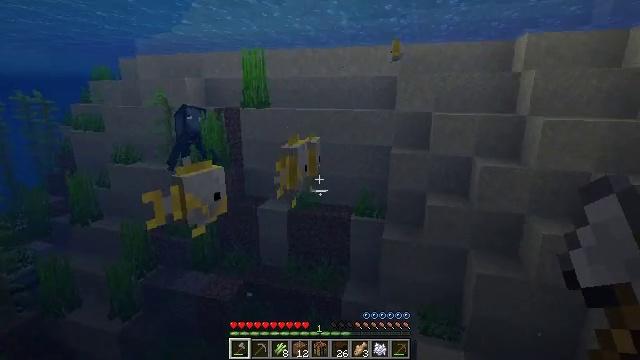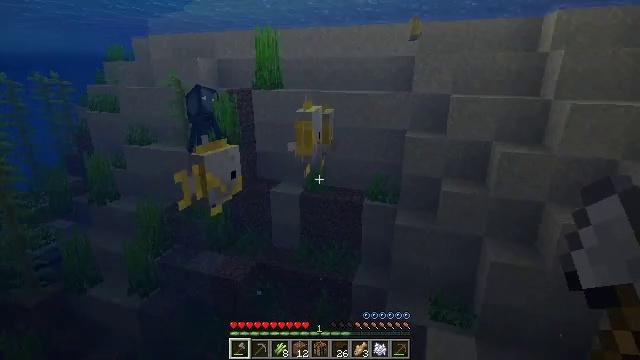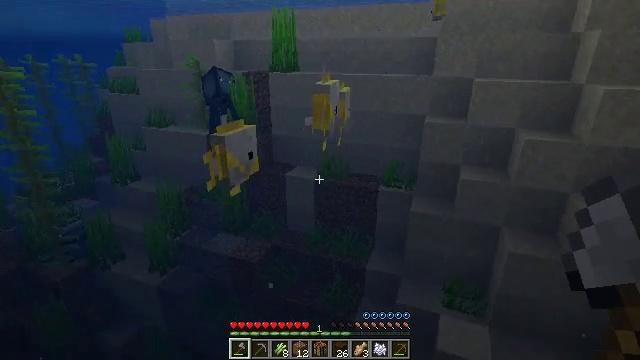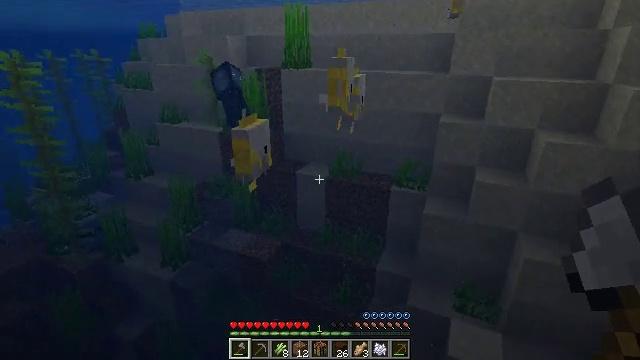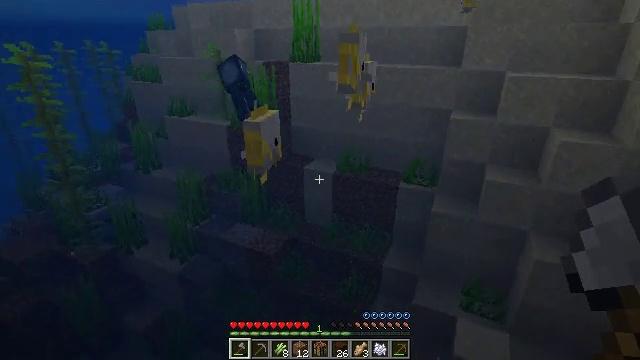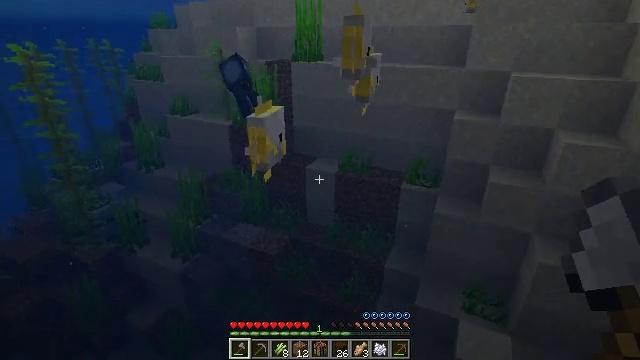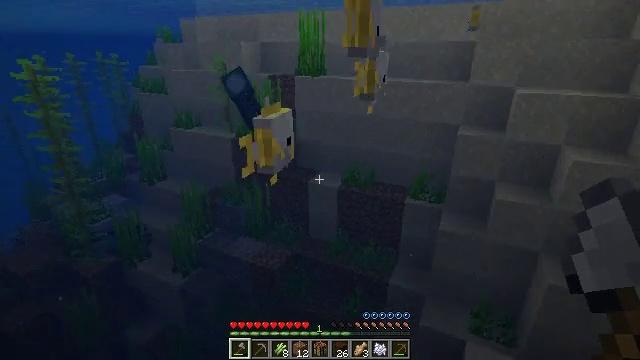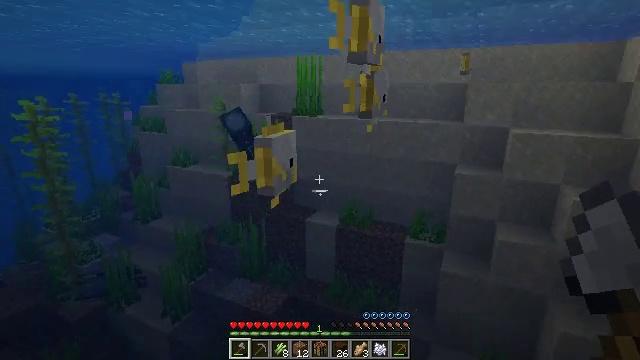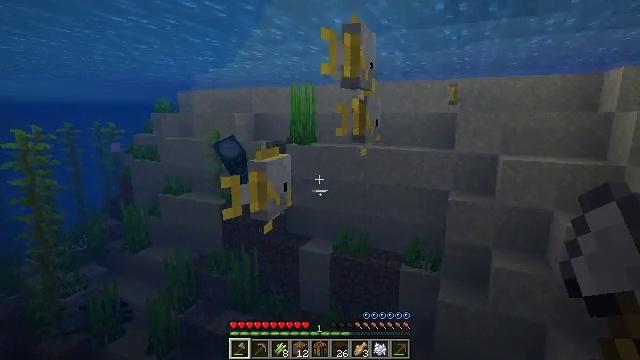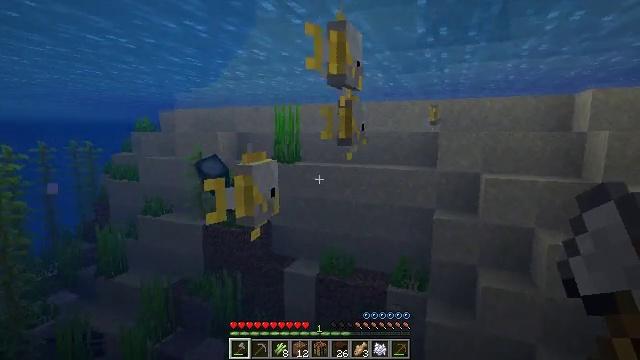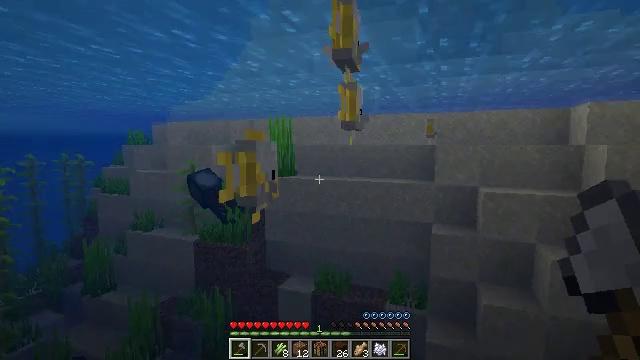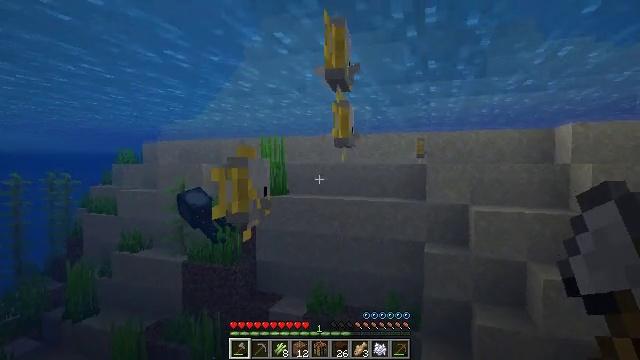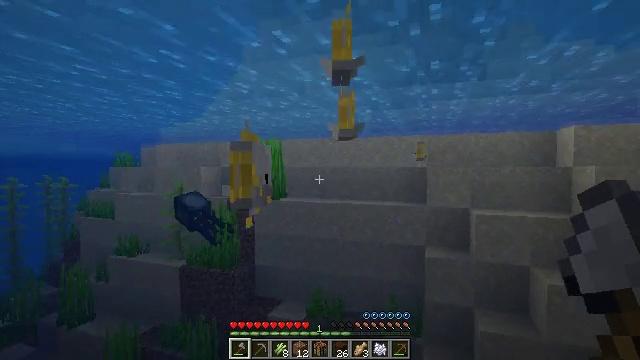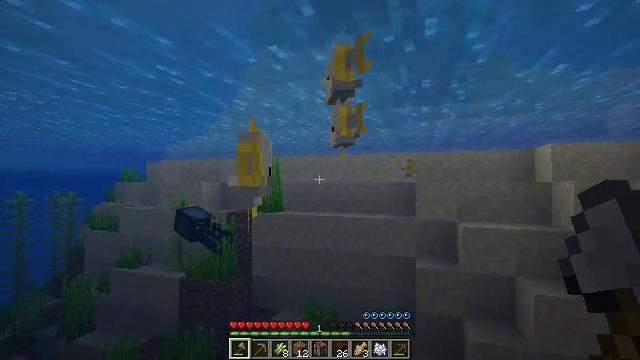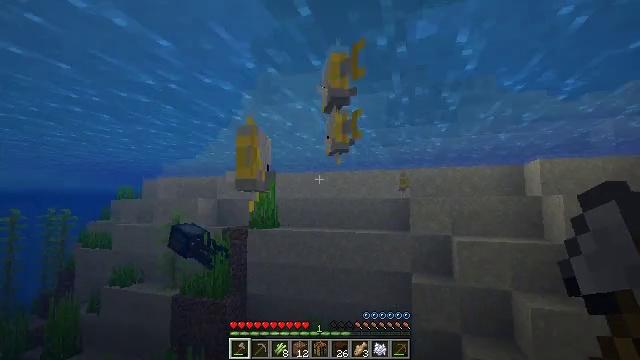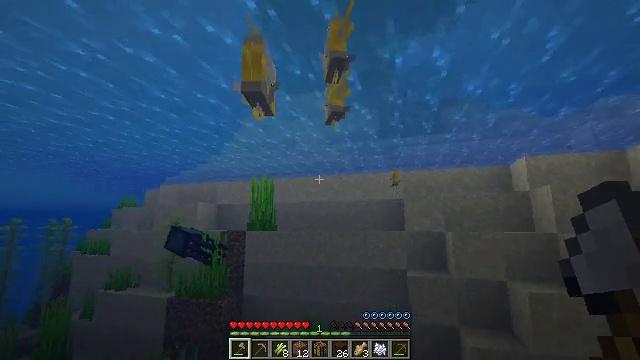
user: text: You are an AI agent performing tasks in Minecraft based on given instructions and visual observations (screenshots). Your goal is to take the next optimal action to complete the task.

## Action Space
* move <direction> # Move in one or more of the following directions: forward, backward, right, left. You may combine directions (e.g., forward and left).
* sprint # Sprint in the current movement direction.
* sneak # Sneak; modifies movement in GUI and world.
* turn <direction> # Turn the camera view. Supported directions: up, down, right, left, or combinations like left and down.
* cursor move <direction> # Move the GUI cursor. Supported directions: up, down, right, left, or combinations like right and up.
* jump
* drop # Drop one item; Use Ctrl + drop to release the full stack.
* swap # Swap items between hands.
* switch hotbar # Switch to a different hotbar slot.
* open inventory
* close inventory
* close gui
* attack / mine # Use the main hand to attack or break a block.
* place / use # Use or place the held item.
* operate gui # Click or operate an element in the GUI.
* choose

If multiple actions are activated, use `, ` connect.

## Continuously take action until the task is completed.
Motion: motion action
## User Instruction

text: Hunt a tropical fish.
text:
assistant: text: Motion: move forward, turn left and down
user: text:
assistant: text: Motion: move forward, turn left and down, jump
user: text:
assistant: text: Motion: move forward, turn left and down, jump
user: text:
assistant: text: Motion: move forward, turn left and down, jump
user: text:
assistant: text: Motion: move forward
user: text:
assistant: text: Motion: move forward, turn up
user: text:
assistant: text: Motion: move forward, turn up
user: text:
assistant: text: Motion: move forward, turn right and up
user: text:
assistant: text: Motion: move forward, turn right and up
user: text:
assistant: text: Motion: move forward, turn up
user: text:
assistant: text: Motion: move forward, turn right and up
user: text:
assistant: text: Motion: move forward, sprint
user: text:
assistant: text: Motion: move forward, sprint, turn right and up
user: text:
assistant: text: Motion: move forward, sprint, turn up
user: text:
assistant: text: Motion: move forward, sprint, turn up
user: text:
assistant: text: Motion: move forward, turn right and up
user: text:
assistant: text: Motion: move forward, turn up
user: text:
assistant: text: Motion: turn right and up
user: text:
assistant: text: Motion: attack / mine
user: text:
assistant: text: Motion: attack / mine
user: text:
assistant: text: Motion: attack / mine
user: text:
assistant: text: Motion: move forward, turn right and up, attack / mine
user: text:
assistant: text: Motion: move forward, turn right and up, attack / mine
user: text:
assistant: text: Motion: move forward, attack / mine
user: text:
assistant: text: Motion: turn down, attack / mine
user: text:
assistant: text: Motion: turn down
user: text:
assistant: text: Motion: turn down
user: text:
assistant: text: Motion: turn down
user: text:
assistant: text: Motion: turn down
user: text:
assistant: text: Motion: turn down, attack / mine